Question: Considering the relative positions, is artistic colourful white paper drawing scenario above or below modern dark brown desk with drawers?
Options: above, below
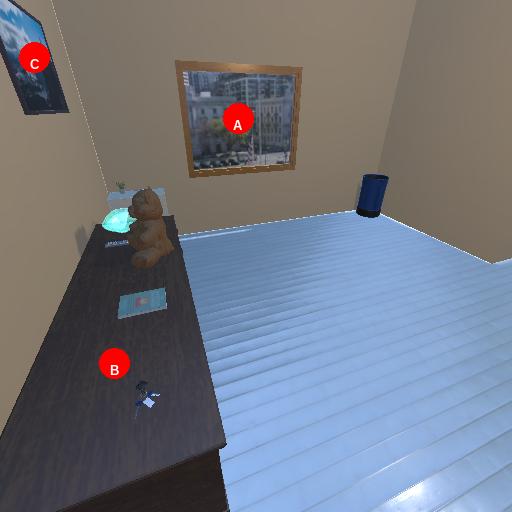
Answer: above